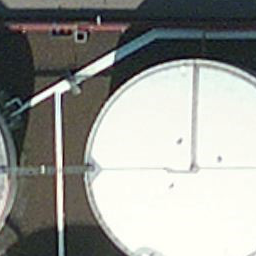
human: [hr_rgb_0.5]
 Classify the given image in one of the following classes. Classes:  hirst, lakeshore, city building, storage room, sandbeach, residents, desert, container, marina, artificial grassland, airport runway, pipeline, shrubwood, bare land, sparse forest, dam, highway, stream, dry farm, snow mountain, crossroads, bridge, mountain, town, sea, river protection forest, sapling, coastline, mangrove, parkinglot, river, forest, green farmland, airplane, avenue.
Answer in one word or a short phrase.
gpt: storage room